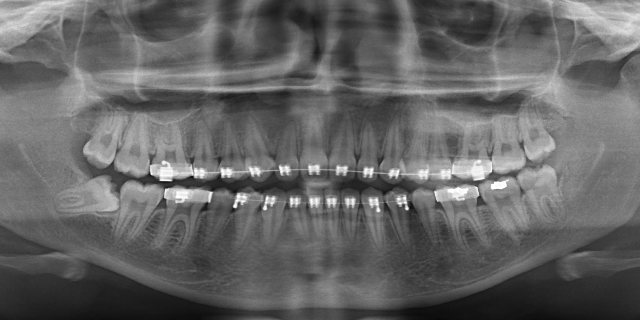
adult